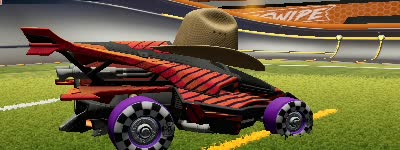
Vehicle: aftershock